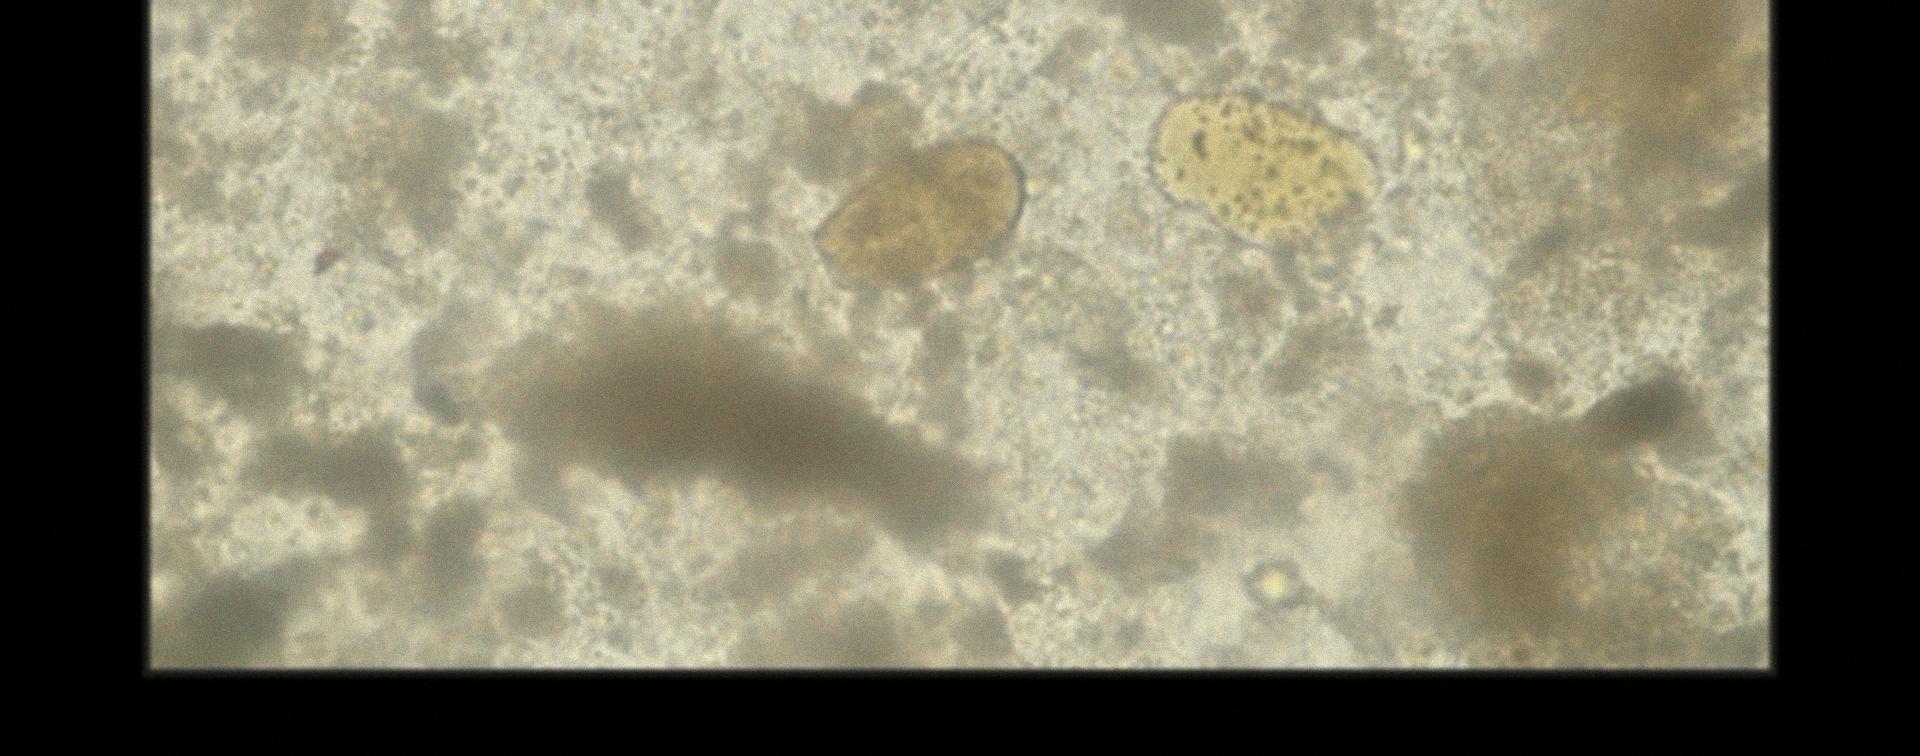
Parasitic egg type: Paragonimus spp